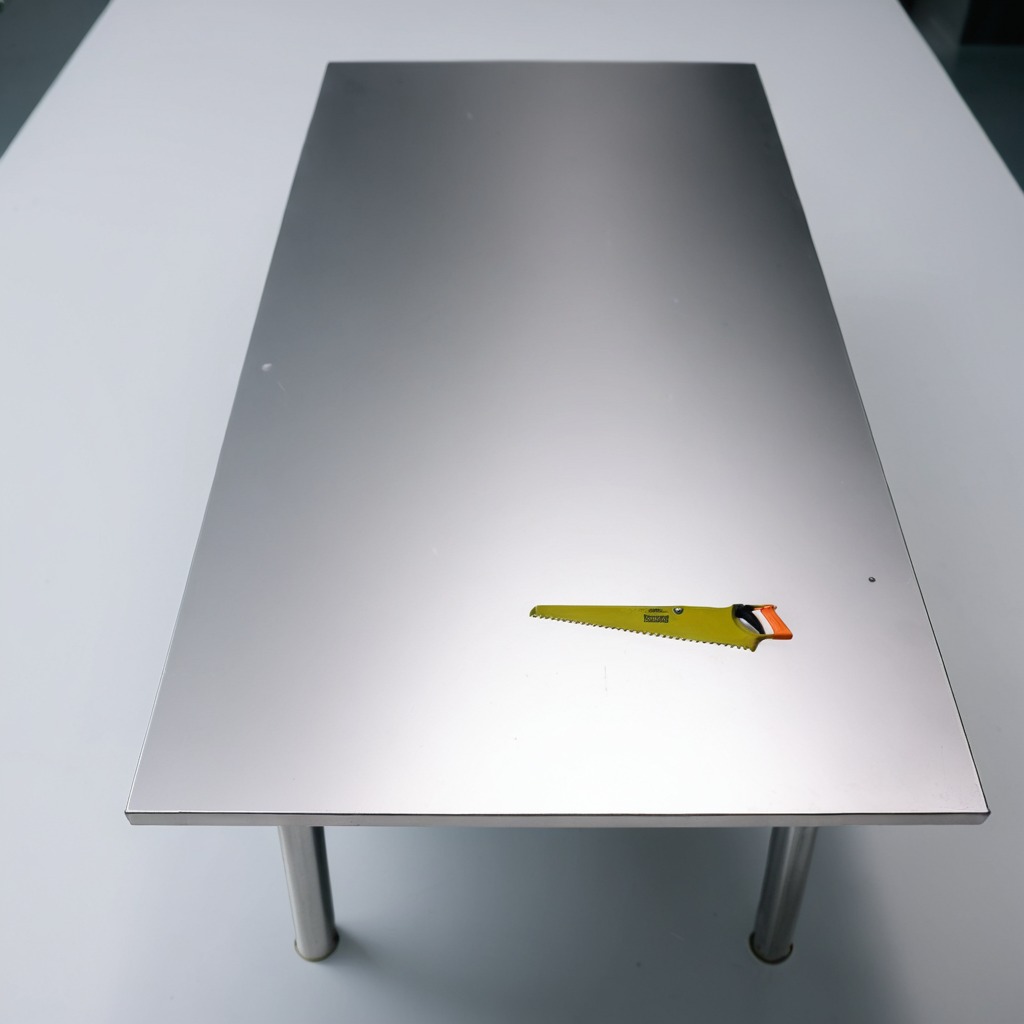
A handheld metal saw is lying on the stainless steel table in a high-end prototyping lab.